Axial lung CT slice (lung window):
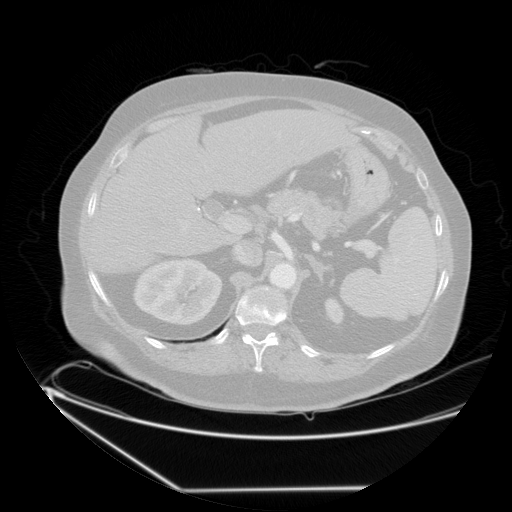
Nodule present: no